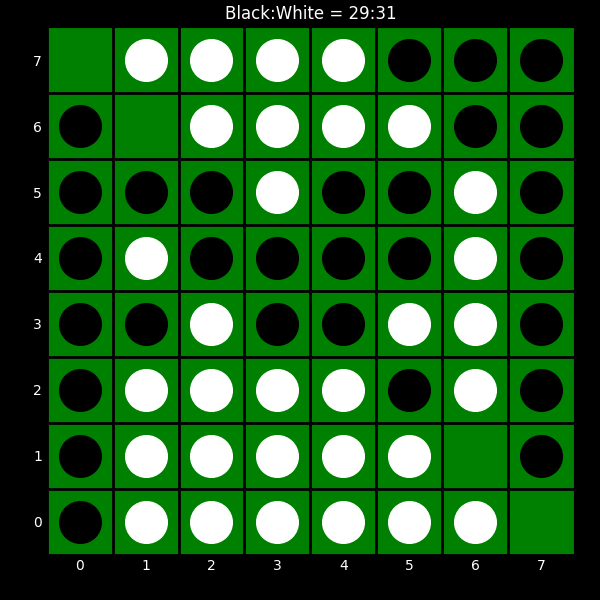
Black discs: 29
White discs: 31